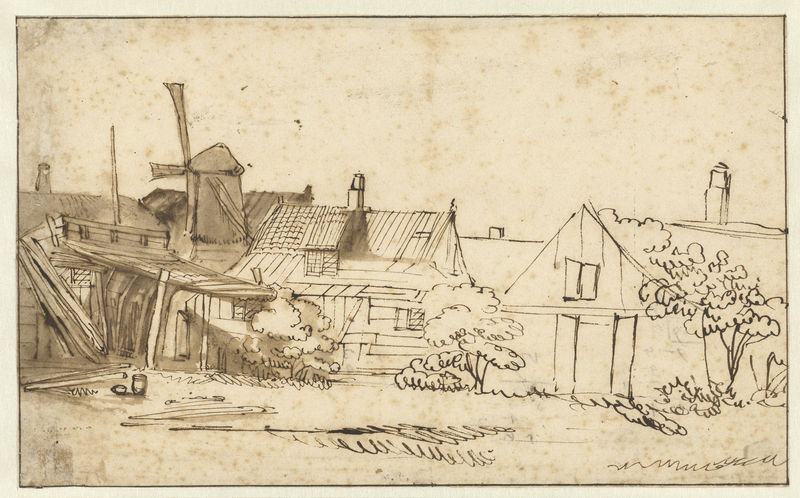
Titel: Gezicht op een boerenwoning met een molen
Künstler: Anthonie van Borssom
Standort: Amsterdam
Institution: Rijksmuseum
Schlagwörter: baum, himmel, vogel, bäume, fenster, holz, schwarz, skizze, weiss, zeichnung, dach, haus, alt, häuser, mühle, strauch, windmühle, busch, hütte, windrad, kamin, schornstein, papier, verlassen, giebel, schattierung, bauernhof, hütten, balken, bretter, tusche, gefäß, stangen, radierung, entwurf, tinte, stall, gaube, gabe, verfallen, sträuscher, aguatinte